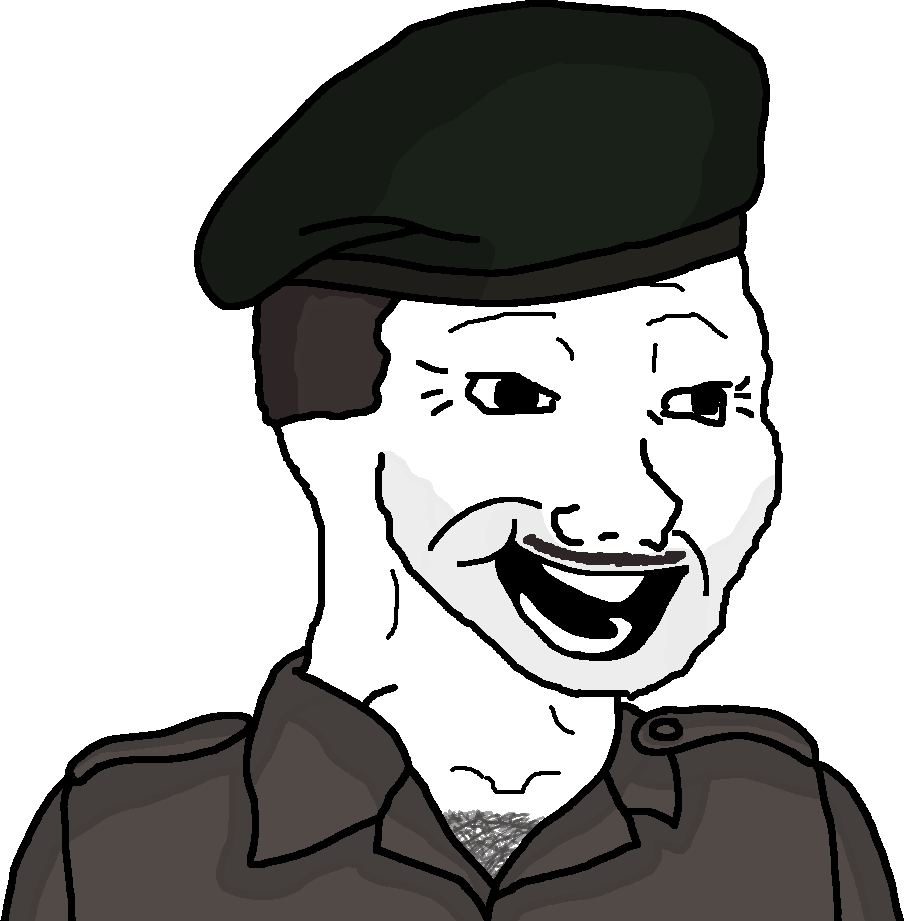
Label: 5_Smugjak